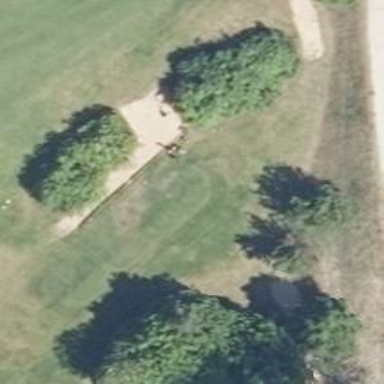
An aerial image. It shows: Golf tee.